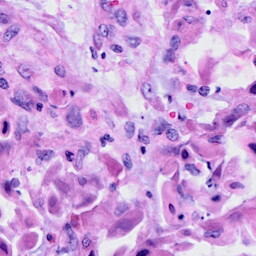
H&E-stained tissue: Cervix